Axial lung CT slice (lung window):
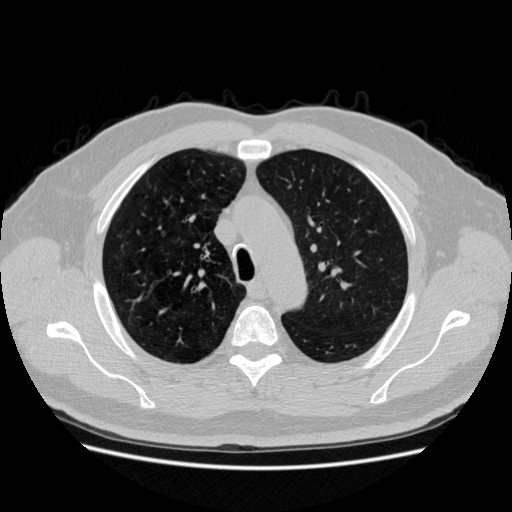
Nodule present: no